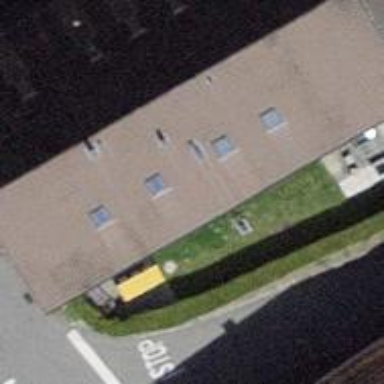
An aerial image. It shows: Building with tile roof.